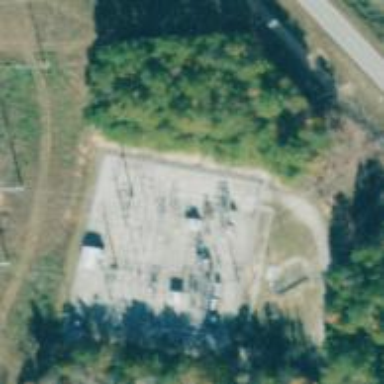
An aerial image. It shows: Distribution power substation secured by fence.